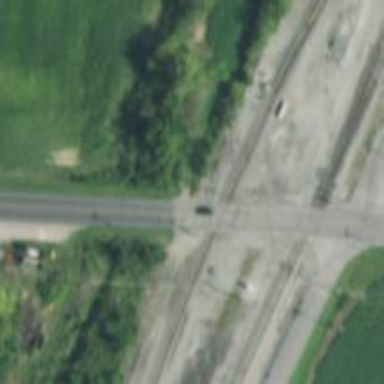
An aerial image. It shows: Railway level crossing.